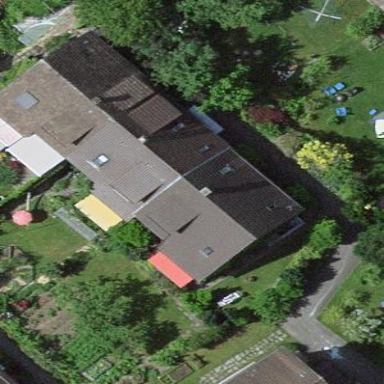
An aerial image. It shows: Terrace building.